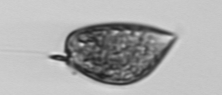
Label: Prorocentrum_micans